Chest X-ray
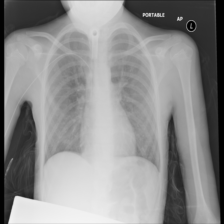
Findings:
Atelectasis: negative
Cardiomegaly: negative
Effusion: negative
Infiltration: negative
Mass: negative
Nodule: negative
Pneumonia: negative
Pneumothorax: negative
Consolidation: positive
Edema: negative
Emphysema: negative
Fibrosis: negative
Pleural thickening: negative
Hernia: negative